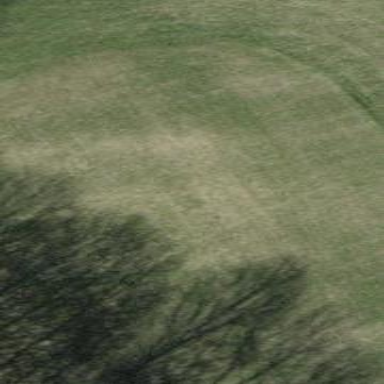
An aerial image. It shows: Grassy area designated as golf fairway.